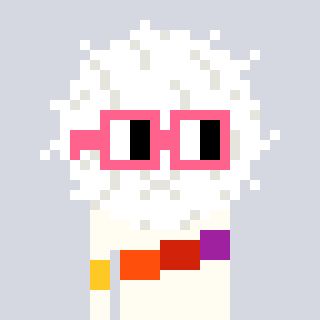
a pixel art character with square pink glasses, a cottonball-shaped head and a grayscale-colored body on a cool background